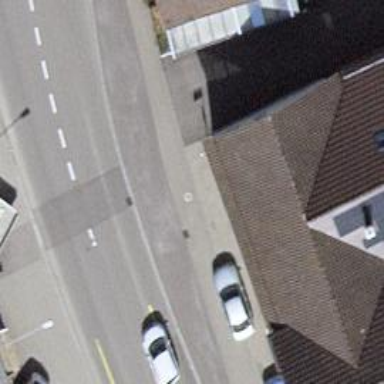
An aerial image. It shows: Bus stop with platform for public transport.